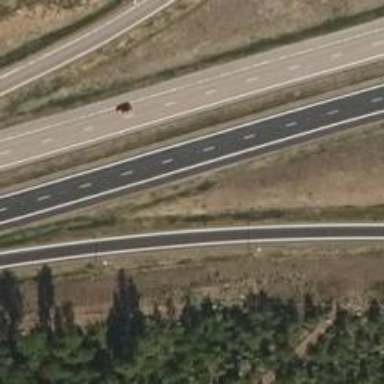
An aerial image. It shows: Motorway.